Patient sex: F
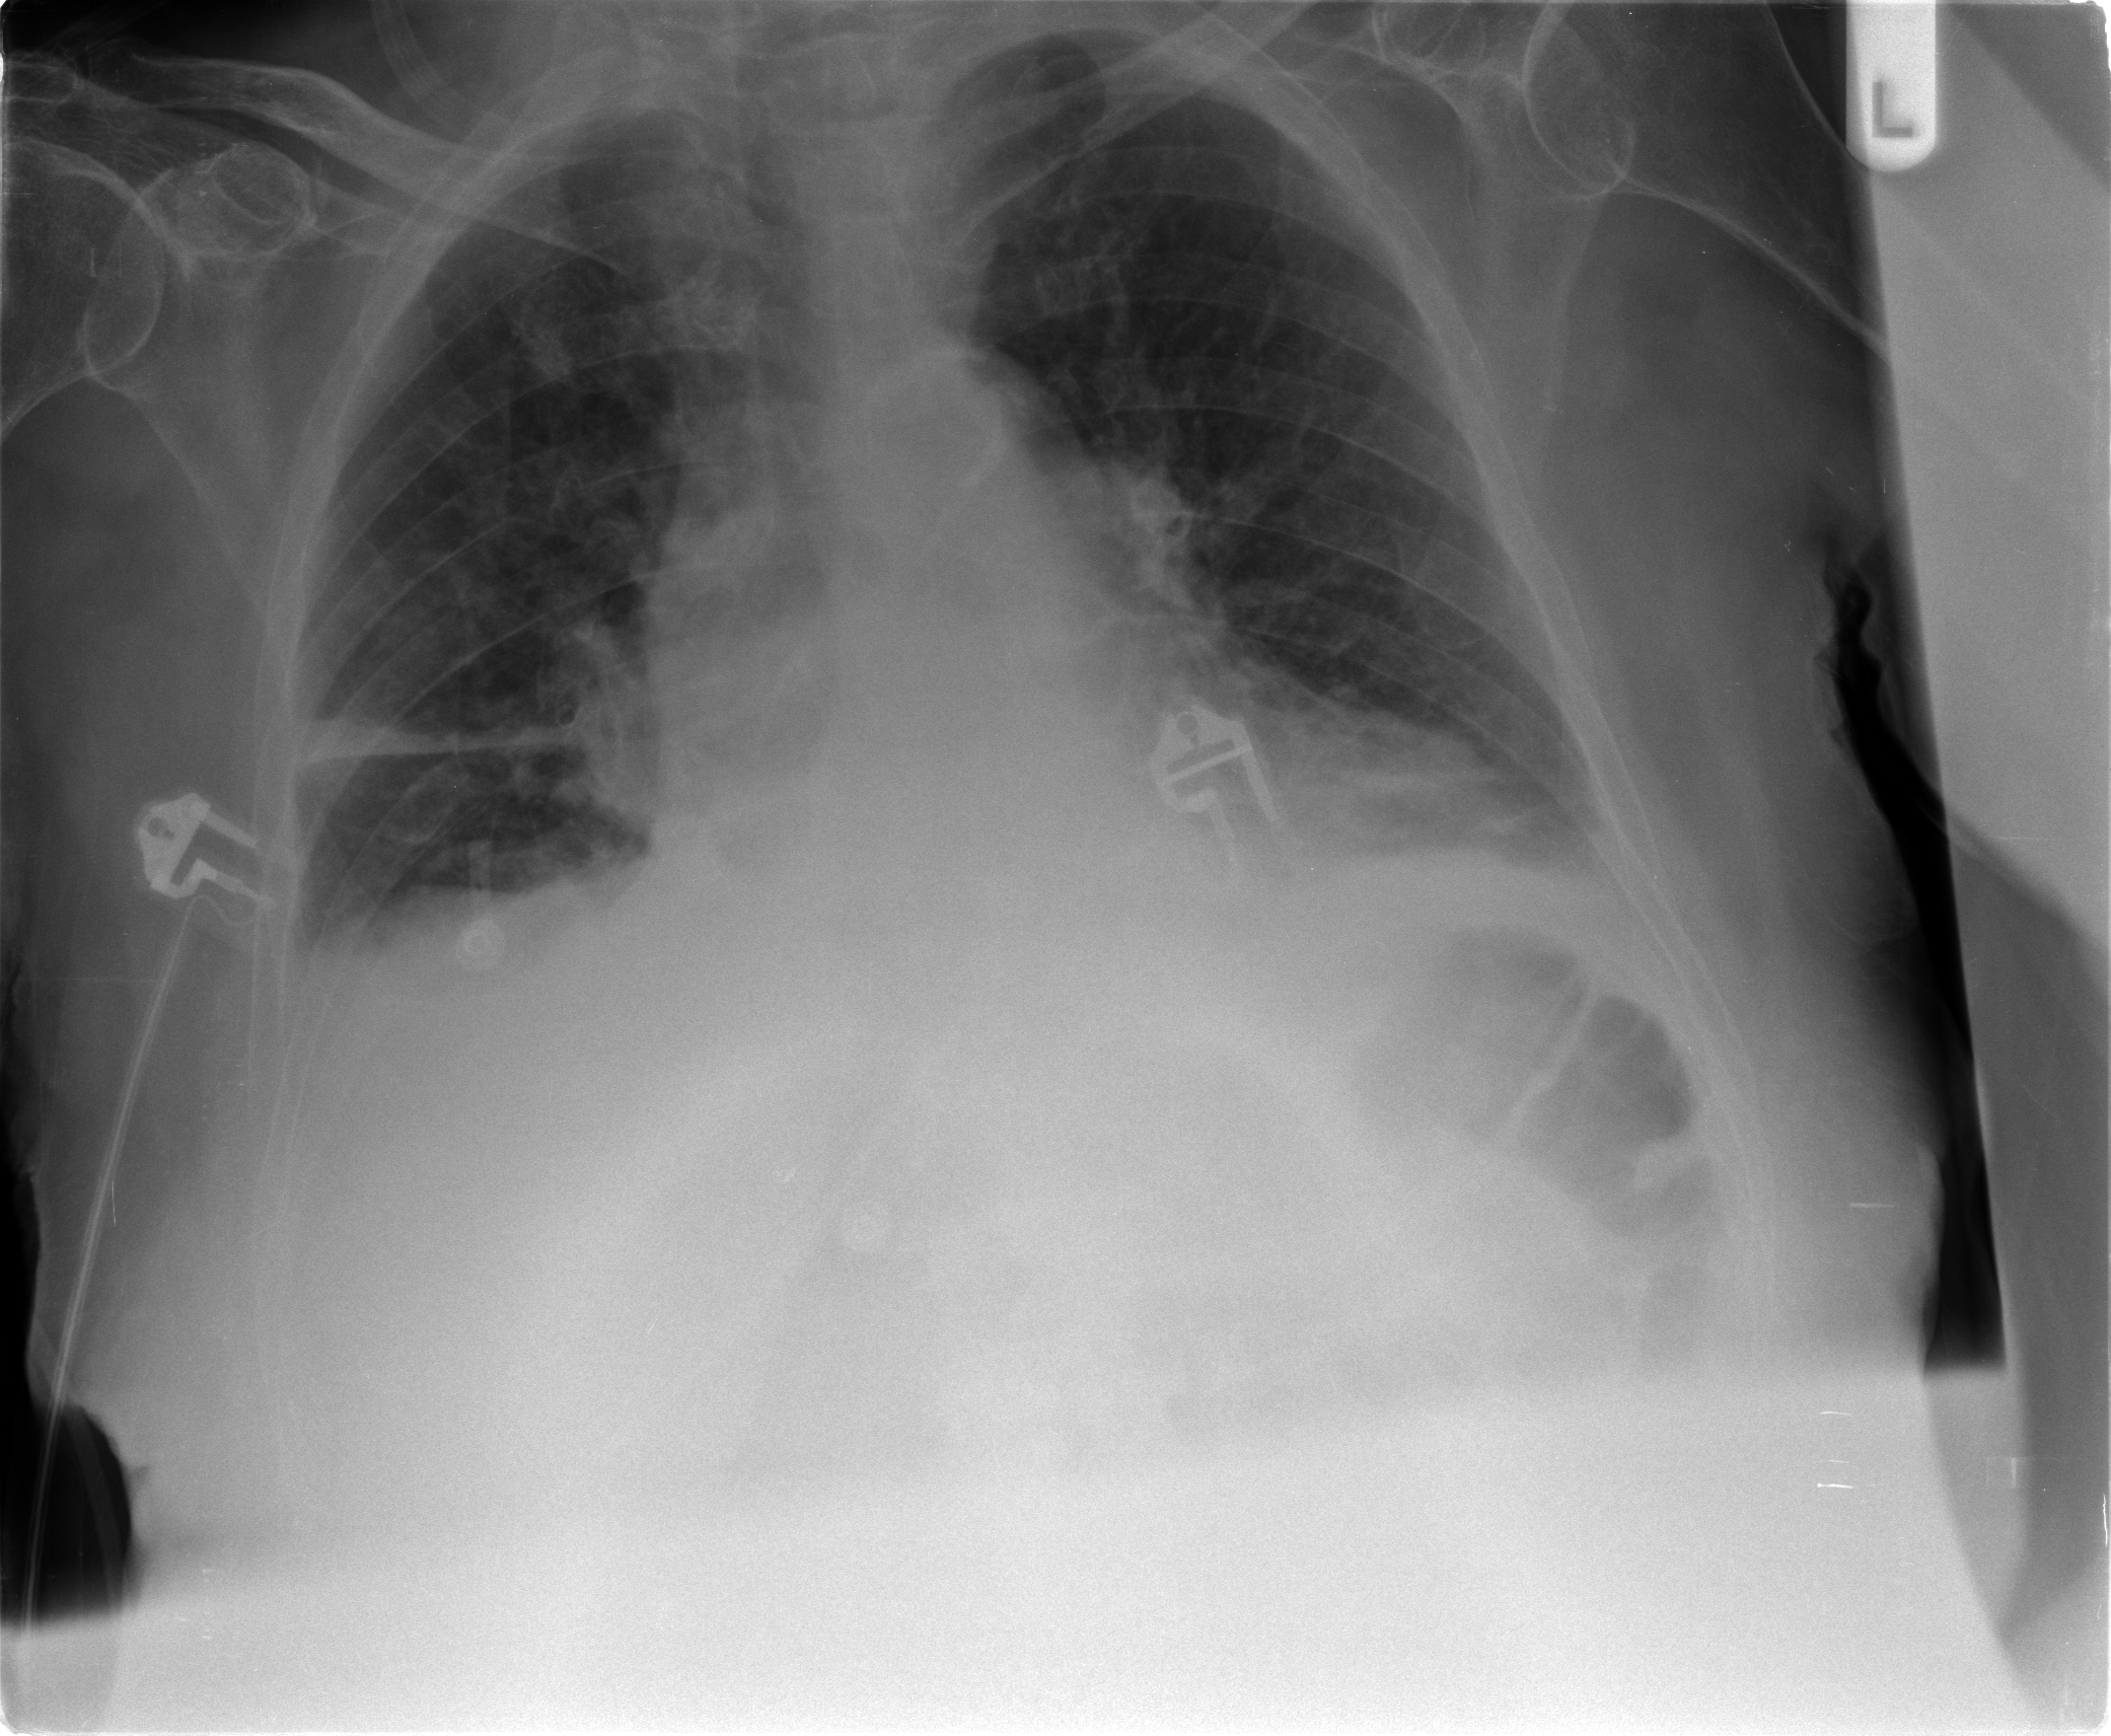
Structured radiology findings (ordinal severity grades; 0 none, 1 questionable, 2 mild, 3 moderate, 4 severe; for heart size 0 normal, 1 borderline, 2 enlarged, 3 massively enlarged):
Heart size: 1
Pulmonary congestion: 2
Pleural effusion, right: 2
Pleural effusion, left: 1
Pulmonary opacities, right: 1
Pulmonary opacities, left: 0
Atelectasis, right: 2
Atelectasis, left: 1